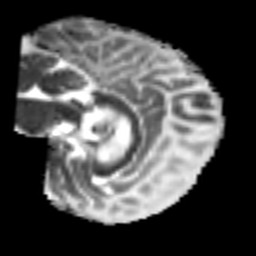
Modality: MD
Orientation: sagittal
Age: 78
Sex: female
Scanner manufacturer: siemens
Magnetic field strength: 3 T
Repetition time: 7.3 s
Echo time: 0.087 s